Field crop: maize
Growth stage: 1
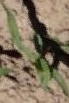
Species: maize